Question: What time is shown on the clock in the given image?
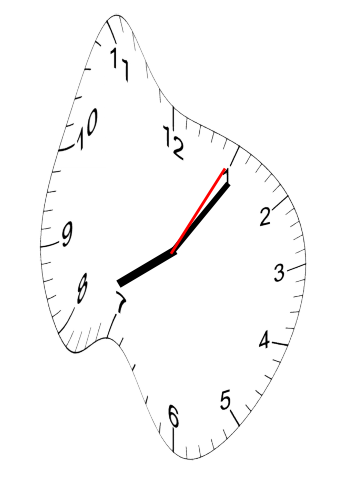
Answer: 08:06:05